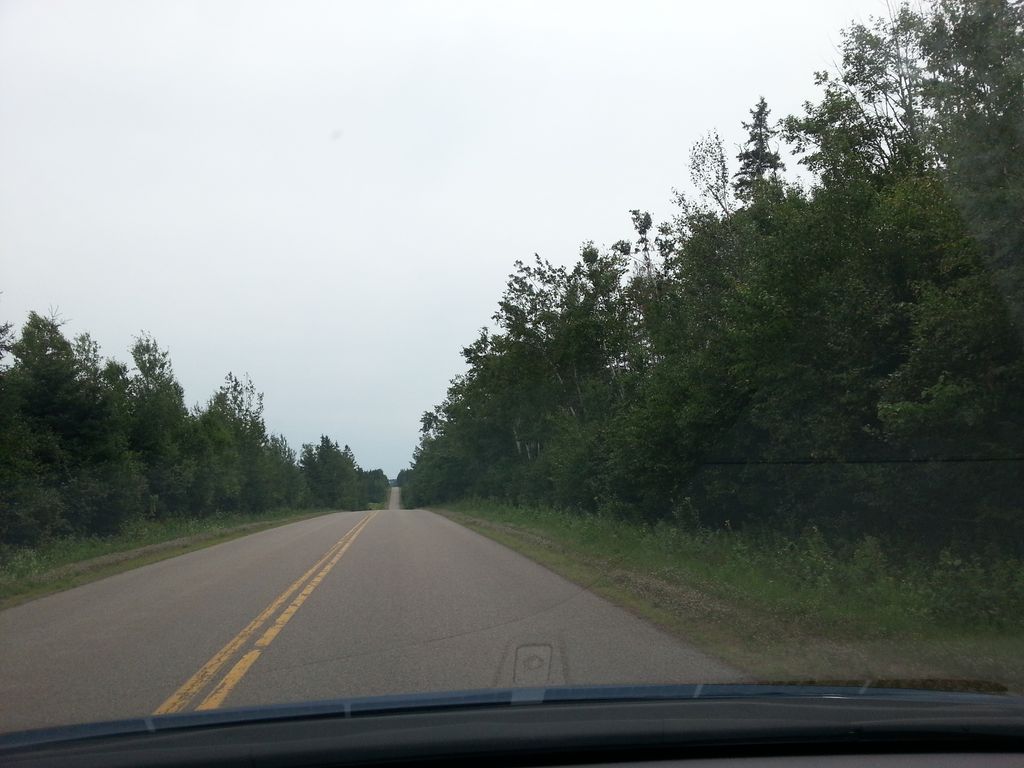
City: charlottetown